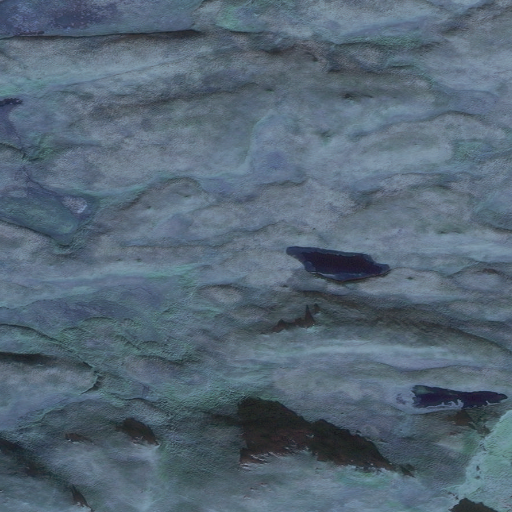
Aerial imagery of island in Alaska named Tanax Angunax containing only unknown